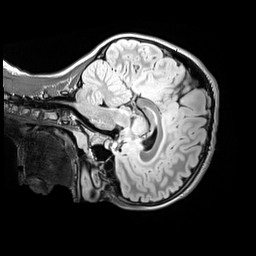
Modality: FLAIR
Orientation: sagittal
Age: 11
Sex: female
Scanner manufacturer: siemens
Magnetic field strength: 3 T
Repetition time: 5 s
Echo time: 0.388 s